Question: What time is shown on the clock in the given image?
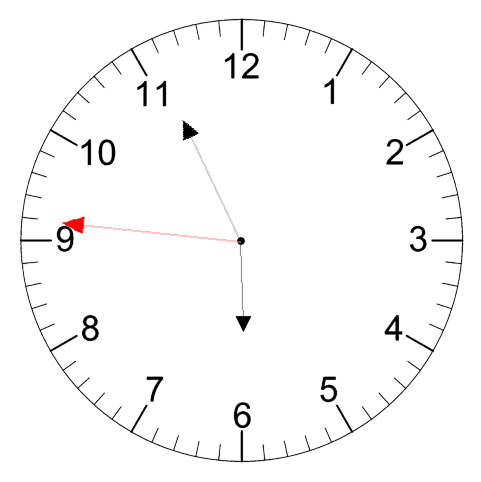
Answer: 05:55:46